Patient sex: M
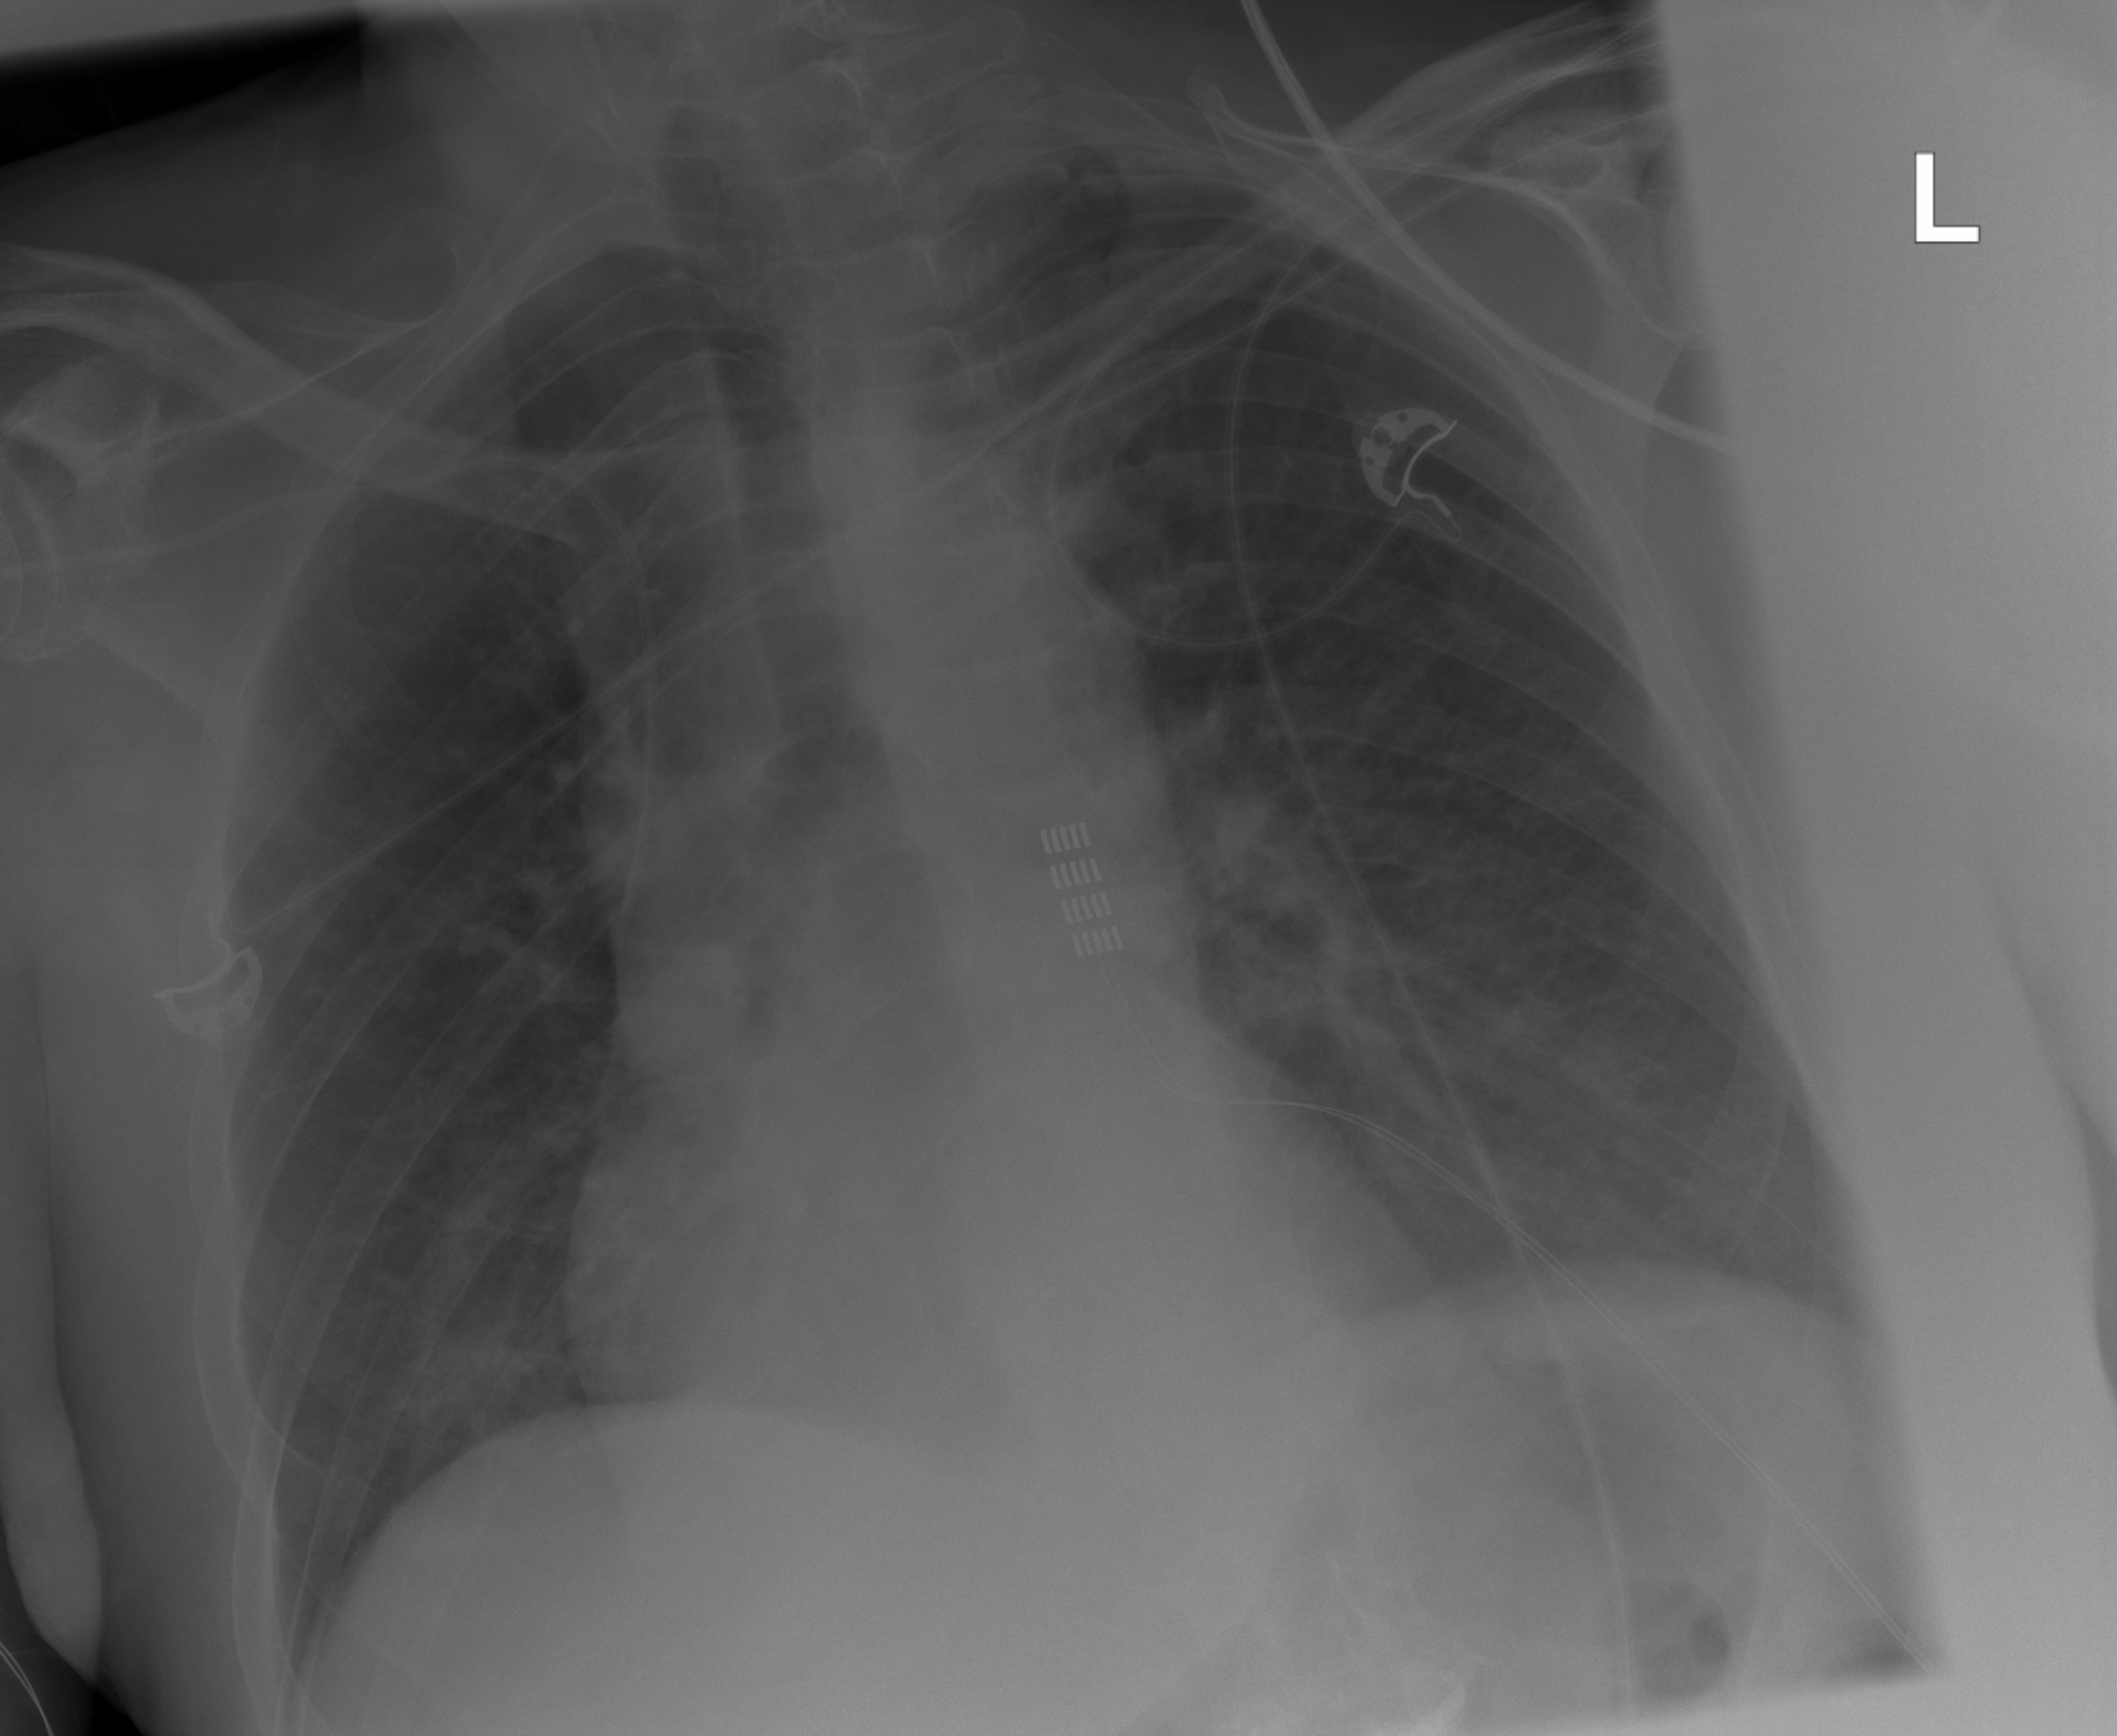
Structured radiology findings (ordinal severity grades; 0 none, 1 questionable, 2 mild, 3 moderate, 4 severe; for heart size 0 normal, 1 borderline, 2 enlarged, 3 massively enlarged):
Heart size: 2
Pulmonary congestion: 2
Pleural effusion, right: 0
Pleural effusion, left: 2
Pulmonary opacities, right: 2
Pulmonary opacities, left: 2
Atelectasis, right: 0
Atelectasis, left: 2